Question: I have an imshow plot, showing clouds, and an a superimposed quiver plot, showing cloud motion vectors. This plot is now shown in pixels, but I'd like to show it in kilometer, the size of the cloud scene. I can change the extent in imshow, but than the quiver plot doesn't fit anymore.
Do you have any suggestions how to do that? Any help would be appreciated!
Merry Christmas
Here is my code:
'''
# size I want to be shown in the plot (in kilometer)
size = 9.750
# -> extent[0, size, 0, size]
# arrays used in plot (pixel size)
im_current = np.array((275,275))
xdis_mean = np.array((275,275))
ydis_mean = np.array((275,275))
# settings for the quiver plot
sliceNr=20 # every x pixel will be shown
sy,sx =np.shape(im_current)
x=np.arange(sx)[::sliceNr]
y=np.arange(sy)[::sliceNr]
# colormap for the quiver plot
M = sqrt(pow(xdis_mean[::sliceNr,::sliceNr], 2) + pow(ydis_mean[::sliceNr,::sliceNr], 2))
fig=plt.figure()
ax=fig.add_subplot(111)
cax=ax.imshow(im_current,origin='lower', cmap=cmap,vmin=0,vmax=1,norm=norm)
setp(plt.Axes.get_xticklabels(plt.gca()), fontsize=10)
setp(plt.Axes.get_yticklabels(plt.gca()), fontsize=10)
title('image at t=0
with mean displacement vector field')
xlabel('area size [pixel]',fontsize=9)
ylabel('area size [pixel]',fontsize=9)
# get axes from subplot to adjust colorbar to these axes
divider = make_axes_locatable(plt.gca())
cax1 = divider.append_axes("right", "5%", pad="4%")
cbar1=plt.colorbar(cax,cax=cax1,cmap=cmap,boundaries=bounds,ticks=[0,1],use_gridspec=True)
cbar1.ax.set_yticklabels(['0','1'],fontsize=10)
v=ax.quiver(x,y,xdis_mean[::sliceNr,::sliceNr],ydis_mean[::sliceNr,::sliceNr],M, units='xy',angles='xy',scale=1,scale_units='xy',cmap='autumn')
cax2 = divider.append_axes("bottom", "5%", pad="9%")
cbar2=plt.colorbar(v,cax=cax2,orientation='horizontal',use_gridspec=True)
for t in cbar2.ax.get_xticklabels():
t.set_fontsize(10)
plt.tight_layout()
show()
'''
To illustrate it, here's the figure:

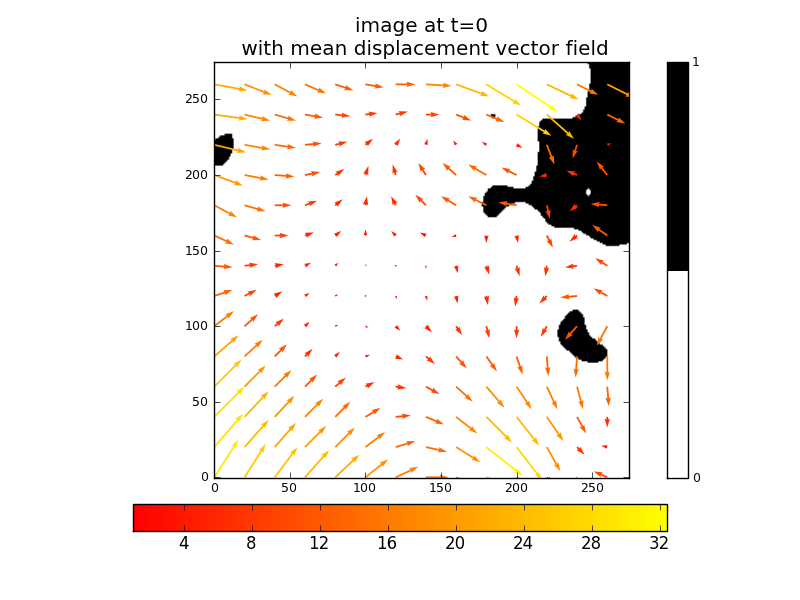
Answer: There are two way to go about doing this: you can either re-scale the (x,y) data of the quiver, or set the label formatters.
option A goes something like this:
'''
x,y = x*km_per_pixel + km_offset_x, y*km_per_pixel + km_offset_y
im = ax.imshow(...,exent=lims_in_km)
q = ax.quiver(x,y,...)
'''
option B goes something like this:
'''
q = ax.quiver(..)
im = ax.imshow(...) # exactly like you had before
ax.get_xaxis().set_major_formatter(
matplotlib.ticker.FuncFormatter(
lambda x,i: '%.2f' % (x * km_per_pixel + km_offset_x)))
ax.get_yaxis().set_major_formatter(
matplotlib.ticker.FuncFormatter(
lambda x,i: '%.2f' % (x * km_per_pixel + km_ofset_y)))
'''
You should tweak the formatting string to be what ever you like. If you want more control over the ticks are look in to 'Locator's. (The documentation for all of these classes is at <URL>